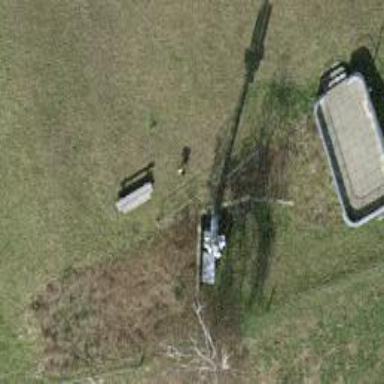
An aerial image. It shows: Communication mast tower.